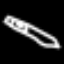
Label: pencil